Question: I am trying to wrap my mind around the best way to implement nested state transitions in a single threaded programming language (Actionscript). Say I have a structure like this behavior tree:
Now imagine that each leaf node is a destination point on a website, like an image in a gallery, or a comment nested in a post view nested in a page view... And the goal is to be able to run animated transitions from leaf node to leaf node, by animating out the previous tree (from bottom to top), and animating in the current tree (from top to bottom).
So, if we were at the bottom-left-most leaf node, and we wanted to go to the bottom-right-most leaf node, we would have to:
- - - - - -
My question is:
If you imagine each of these nodes as HTML views (where the leaves are 'partials', borrowing the term from rails), or MXML views, where you're nesting sub components, and you don't necessarily know the nest levels from the application root, what is the best way to animate the transition as described above?
One way is to store all possible paths globally, and then to say "Application, transition out this path, transition in this path". That works if the application is very simple. That's how <URL> does it, an Actionscript framework. But if you want it to be able to transition in/out arbitrarily nested paths, you can't store that globally because:
1. Actionscript couldn't handle all that processing
2. Doesn't seem like good encapsulation
So this question can be reworded as, Where is that information stored (what to transition in and out)?
Another possible solution would be to just say "Application, transition out previous child node, and when that's complete, transition in the current child node", where the "child node" is the direct child of the application root. Then the left-most child of the application root (which has two child nodes, which each have two child nodes), would check if it's in the right state (if it's children are 'transitioned out'). If not, it would call "transitionOut()" on them... That way everything would be completely encapsulated. But it seems like that'd be pretty processor intensive.
What do you think? Do you have any other alternatives? Or can you point me to any good resources on <URL> or Hierarchical State Machines that describe how they practically implement asynchronous state transitions:
- -
I have seen/read many articles/books on AI and State Machines, but I have yet to find something describing how they actually implement asychronous/animated transitions in a complex MVC Object Oriented Project with 100s of Views/Graphics participating in the behavior tree.
Should I call the transitions from the parent-most object, or from the child?
Here are some of the things I've examined:
- <URL>
While this is not necessarily an AI problem, there are no other resources describing how to apply nested state architectures to websites; these are the closest things.
Another way to word the question: How do you broadcast state changes to the application? Where do you keep the event listeners? How do you find what view to animate when it's arbitrarily nested?
Note: I am not trying to build a game, just trying to build animated websites.
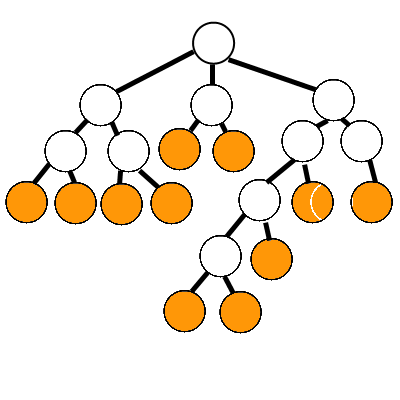
Answer: I'll try to simplify the problem before suggesting a possible approach. The transitions seem related to the views, and not the model. If I were to skip the transitions and go straight to some other leaf node, the application still works but there is not visual clue for the users. So I'd suggest you use a view-controller specifically to hold the current branch and the transitions of various views.
It's probably a better approach to split the two types of transitions into a sort of stack where a pop transition is to go back to a previous node, while a push transition goes forward in the hierarchy. Apple uses a similar technique to manage navigational applications using a <URL>. It basically maintains a stack of view controllers that the user followed to get to a particular node. When a user goes back, the top item is popped off the stack, and the user sees the previous item. If the user goes deeper in the hierarchy, a new view controller is pushed onto the stack.
You would still need a global way to represent the hierarchies in a flyweight manner, while the navigation stack only stores the currently visible branch down to the leaf node.
If a user went from one leaf node to another, the current stack will be popped out upto the common parent. Then the global tree structure will be asked to get the path from that parent upto the new leaf node. This path of nodes is pushed into the current navigation stack, and as each item is pushed, the transition is shown.
In a simple algorithm, there'd be these two data structures and a way to get the entire branch that contains leaf node:
1. a global representation of the tree
2. a stack of the current branch
'''
stack = []
tree = create-tree()
'''
'''
// empty current branch upto the common ancestor, root node if nothing else
until stack.peek() is in leaf-node.ancestors() {
stack.pop() // animates the transition-out
}
parent = stack.peek();
// get a path from the parent to leaf-node
path = tree.get-path(parent, leaf-node)
for each node in path {
stack.push(node) // animates the transition-in
}
'''
:
The entire application could have a single navigation controller, or multiple such controllers. A navigation controller only needs to know that there is a tree which exposes certain operations. So you could create an interface with those operations and let concrete subclasses implement that.
I can only think of two operations that would need to be exposed (pseudo-Java syntax):
'''
interface Tree {
List<Node> getAncestors(node);
List<Node> findPath(ancestorNode, descendantNode);
}
'''
That should provide sufficient abstraction to keep the navigation controller poking inside the global tree structure. To take it to the next level, use <URL> so the tree object is injected into the navigation controller, improving testability and breaking the tree connection completely.